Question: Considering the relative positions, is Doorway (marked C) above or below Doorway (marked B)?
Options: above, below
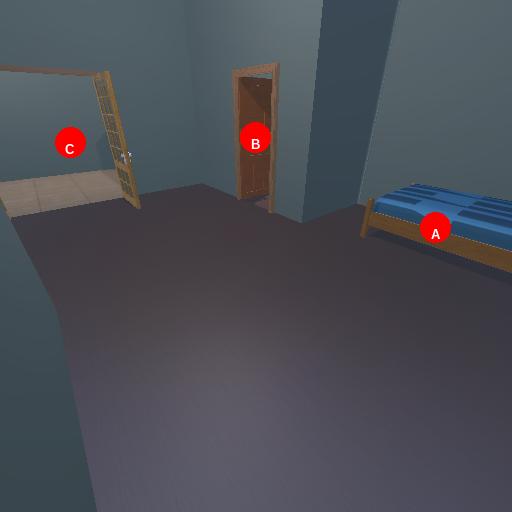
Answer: above